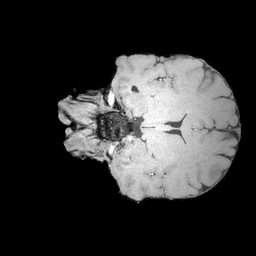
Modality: MP2RAGE
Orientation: coronal